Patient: sex M, age 57
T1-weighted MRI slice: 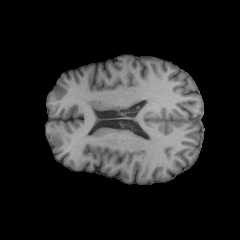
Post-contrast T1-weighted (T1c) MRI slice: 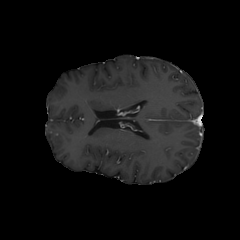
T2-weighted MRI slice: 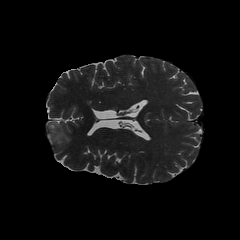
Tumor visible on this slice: yes
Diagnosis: Oligodendroglioma, IDH-mutant, 1p/19q-codeleted
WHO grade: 2